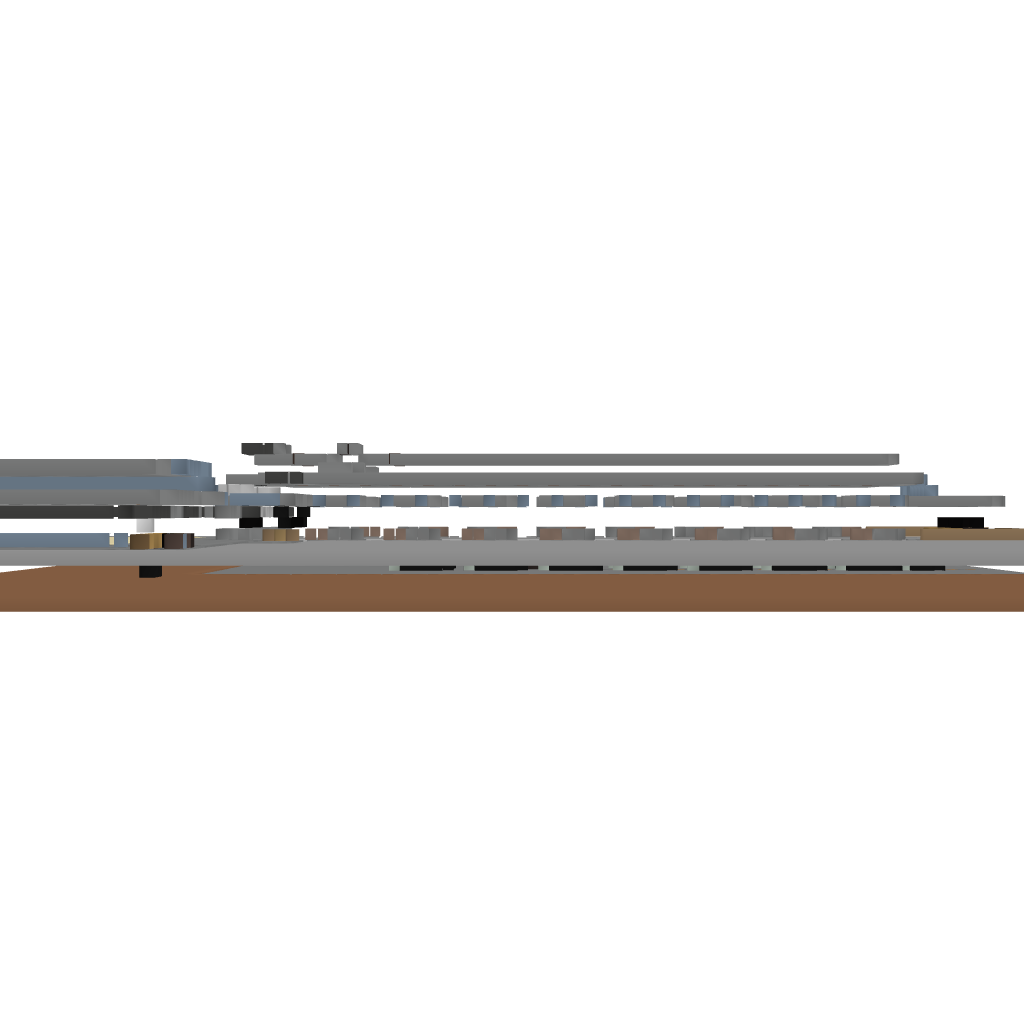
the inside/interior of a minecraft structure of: Prison